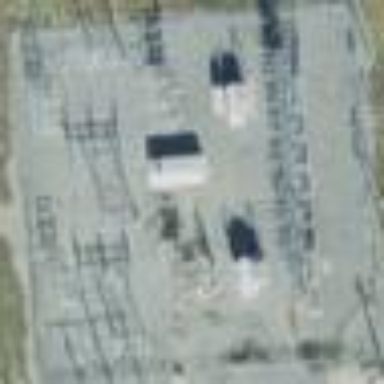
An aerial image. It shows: Power substation.